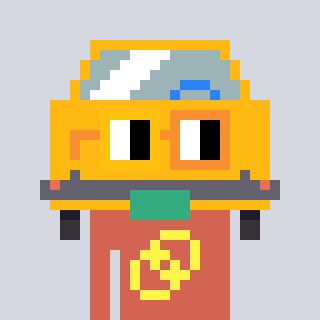
a pixel art character with square yellow and orange glasses, a taxi-shaped head and a peachy-colored body on a cool background